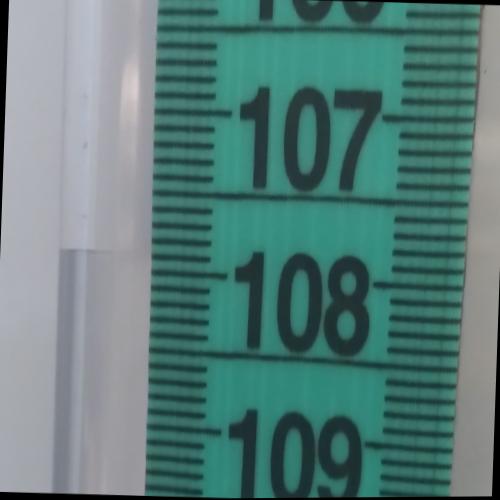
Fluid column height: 107.9 cm